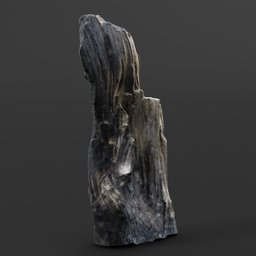
Label: nature